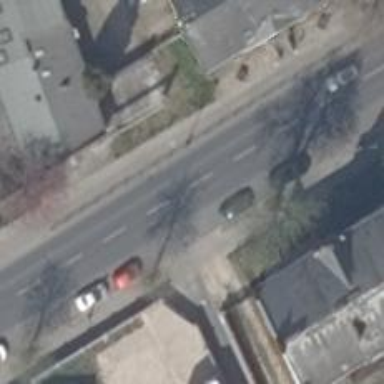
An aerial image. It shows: Secondary road with asphalt surface. There is parallel on-street parking on the right lane.